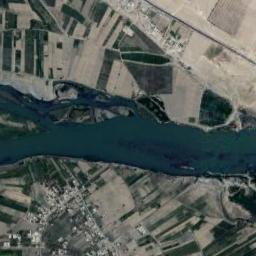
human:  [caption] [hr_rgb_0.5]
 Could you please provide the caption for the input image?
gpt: There are many neat places beside the river .

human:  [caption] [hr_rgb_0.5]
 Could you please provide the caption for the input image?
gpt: The deep blue river goes through the farmland and a residential area is next to the river .

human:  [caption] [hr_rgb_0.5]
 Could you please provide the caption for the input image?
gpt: The river goes through bare and green farmland .

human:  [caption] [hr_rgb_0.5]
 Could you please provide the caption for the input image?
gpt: A curvy turquoise river with small islands, Green and tan mixed fields on both sides, And large buildings .

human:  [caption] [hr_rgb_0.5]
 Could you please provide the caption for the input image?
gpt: There are many farmlands and buildings near the river .